Field crop: maize
Growth stage: 2
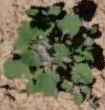
Species: chenopodium